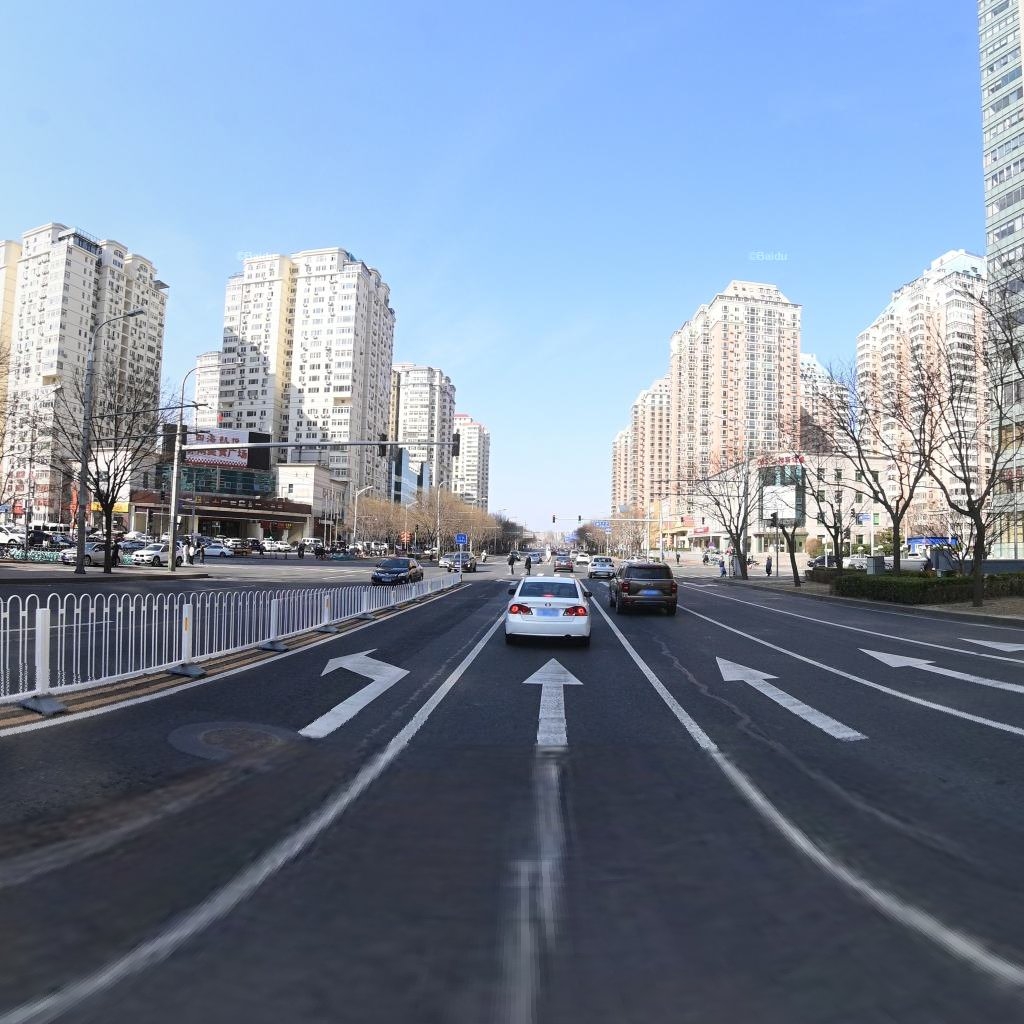
Region: Chaoyang
Road damage annotations: longitudinal patch, manhole cover